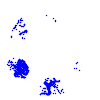
Particle: kaon